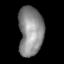
Tissue: lung
Cell type: Epithelial cells
Senescence score: 0.1542
Nuclear area (px): 1184
Mean DAPI intensity: 139.726